Interaction volume radius: 5 \u00c5
Interaction volume height: 20 \u00c5
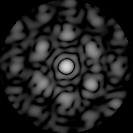
Disorder parameter: 0.4856